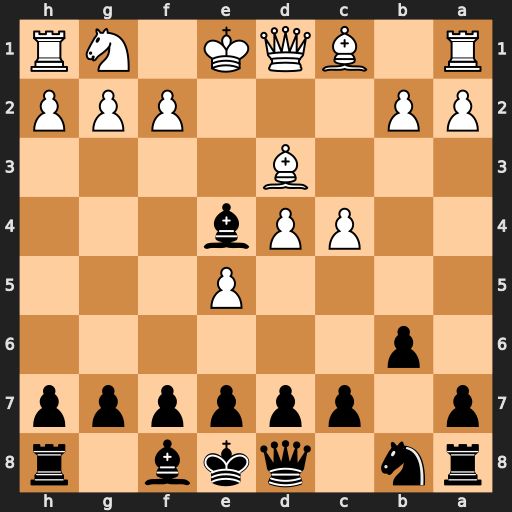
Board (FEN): rn1qkb1r/p1pppppp/1p6/4P3/2PPb3/3B4/PP3PPP/R1BQK1NR
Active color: b
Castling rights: KQkq
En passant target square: -
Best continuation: Bxg2 Qg4 Bxh1